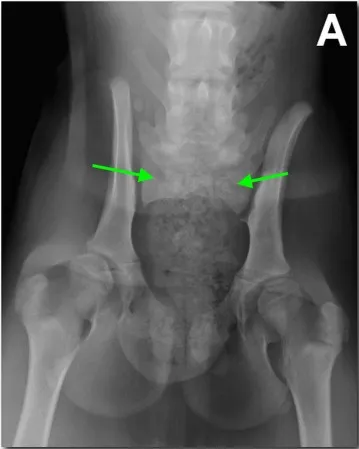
Dog 1, radiographic study with a ventro-dorsal projection of the pelvis performed at 3 months of age.
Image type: radiology (x_ray)